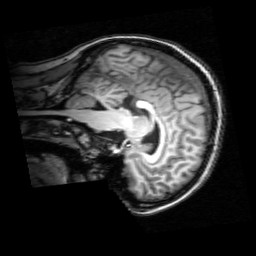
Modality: T1w
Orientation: sagittal
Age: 20
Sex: female
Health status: healthy
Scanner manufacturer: philips
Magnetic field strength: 3 T
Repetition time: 0.008 s
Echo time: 0.0037 s